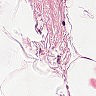
Metastatic tissue present: no